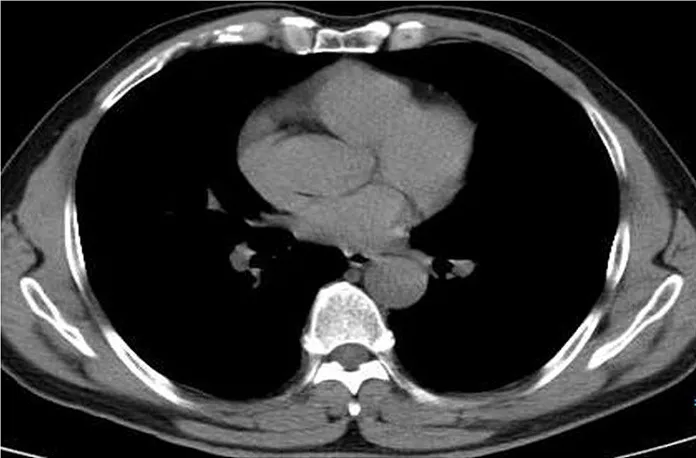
Two months postsurgery, the patient was followed up by chest CT and had no evidence of tumor recurrence.
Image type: radiology (ct)